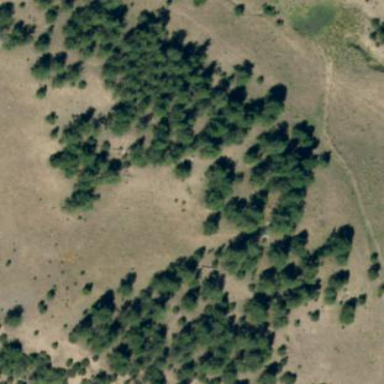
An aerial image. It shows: Woodland filled with evergreen needle-leaved trees.